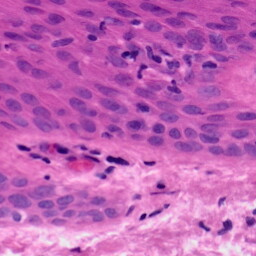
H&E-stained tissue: Skin